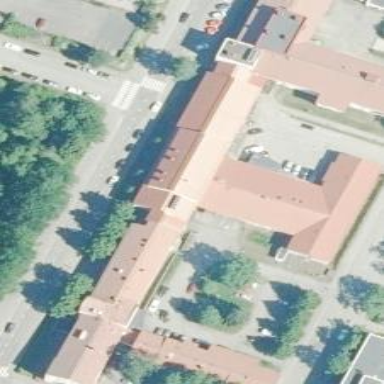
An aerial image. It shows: Healthcare clinic within hospital building.